Question: I made this sketch in photoshop and I am converting it to HTML & CSS.

'''
<div class="pricebox">
<p class="price">360kr</p>
<p class="min">40 min</p>
<p class="info green">Korlektion</p>
</div>
<div class="pricebox">
<p class="price">1700kr</p>
<p class="min">Riskutbildnig 2</p>
<p class="info yellow">Halkan</p>
</div>
<div class="pricebox">
<p class="price">500kr</p>
<p class="min">Riskutbildning 1</p>
<p class="info red">Riskettan</p>
</div>
'''
'''
body {
font-family: "Myriad Pro",Myriad,"Helvetica Neue",Helvetica,Arial,sans-serif;
}
.pricebox {
display:inline-block;
border: 1px solid #EEEEEE;
border-radius: 3px;
width: 100px;
height: 150px;
margin: 5px;
}
.price{
font-size: 28px;
font-weight:300;
color: #383838;
padding: 11px;
}
.min {
font-size: 11px;
color: #909090;
padding: 0 25px;
}
.info {
height: 35%;
margin-top: 15px;
color: #EEEEEE;
font-weight: 600;
font-size: 11px;
}
.green{background-color: #a7d155;}
.yellow{background-color: #eada42;}
.red{background-color: #e54e4b;}
'''
But I am kinda lost on how to structure everything up, should use span or div tag instead of p-tags.
Check this jsfiddle: <URL>
Any ideas or solutions are welcome.
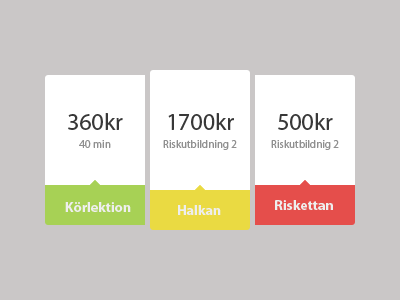
Answer: I would use 'DL' list for each such block and 'UL' list to group them together semantically:
'''
<ul>
<li><dl>
<dt>Korlektion</dt>
<dd>360kr</dd>
<dd>40 min</dd>
</dl></li>
<li><dl>
<dt>Halkan</dt>
<dd>1700kr</dd>
<dd>Riskutbildnig 2</dd>
</dl></li>
<li><dl>
<dt>Riskettan</dt>
<dd>500kr</dd>
<dd>Riskutbildning 1</dd>
</dl></li>
</ul>
'''